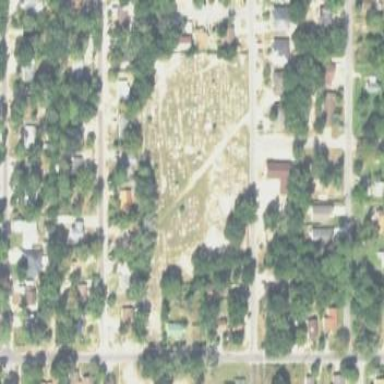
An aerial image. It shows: Cemetery.